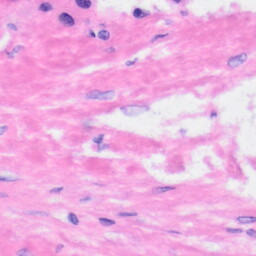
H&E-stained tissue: Liver